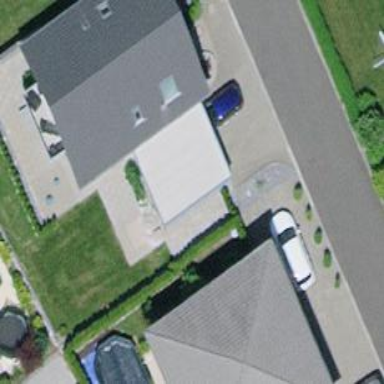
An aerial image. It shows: Garage building.